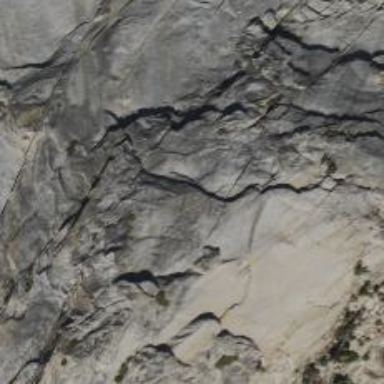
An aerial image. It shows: Crag for climbing.